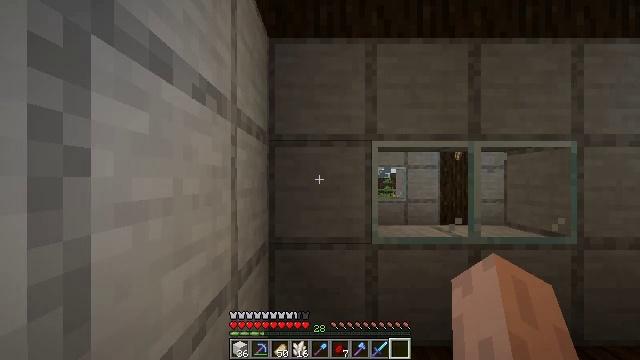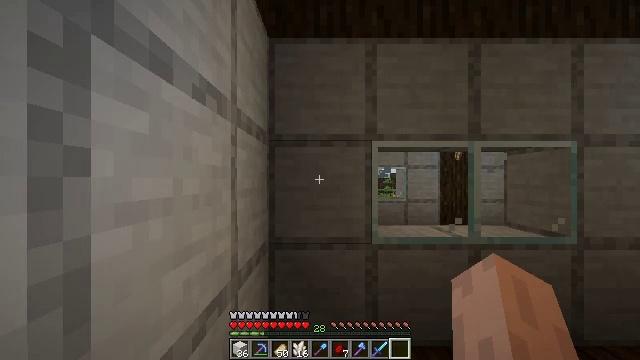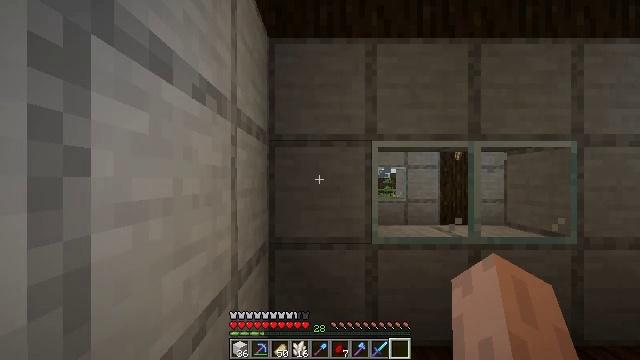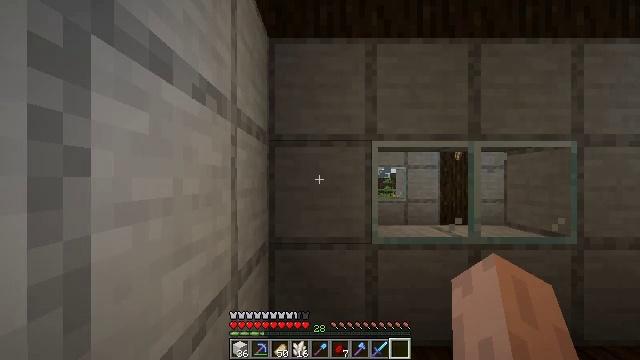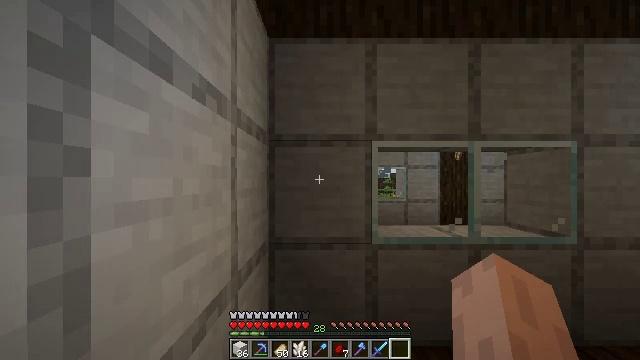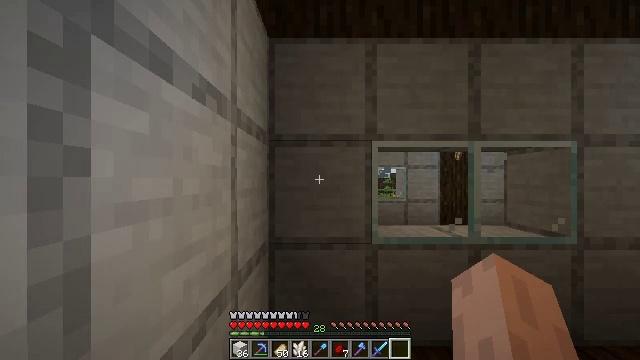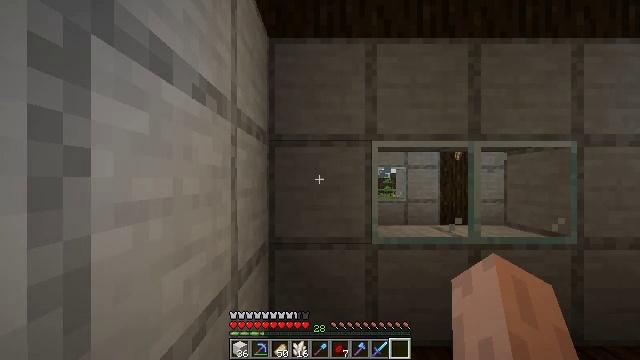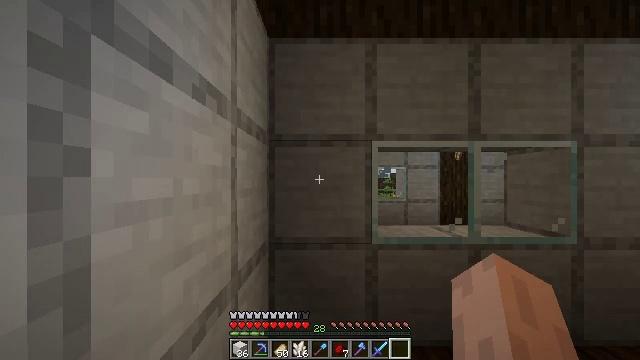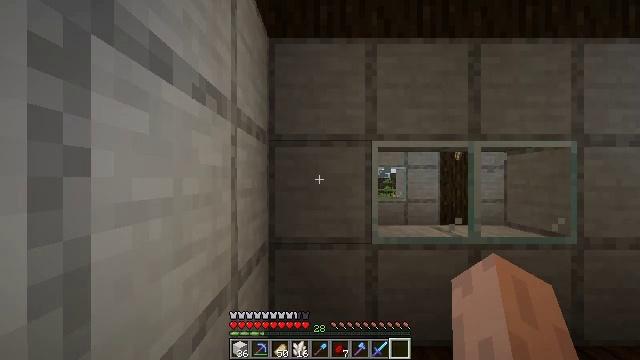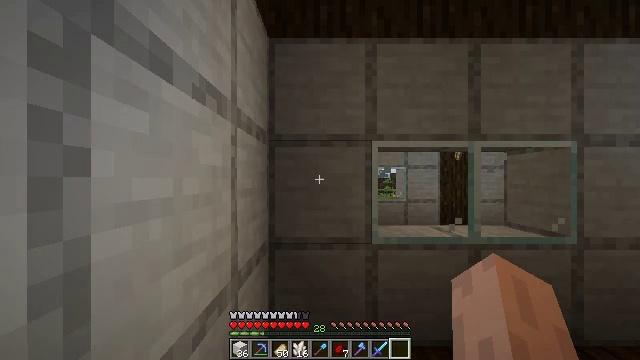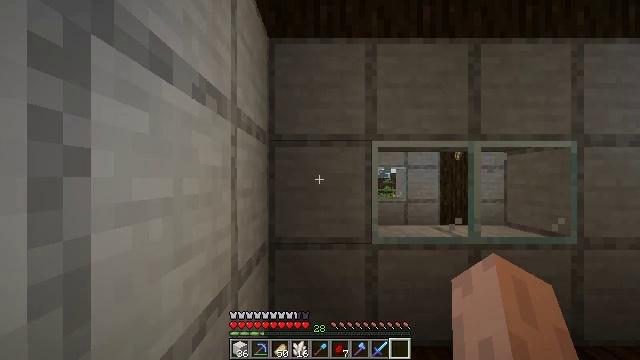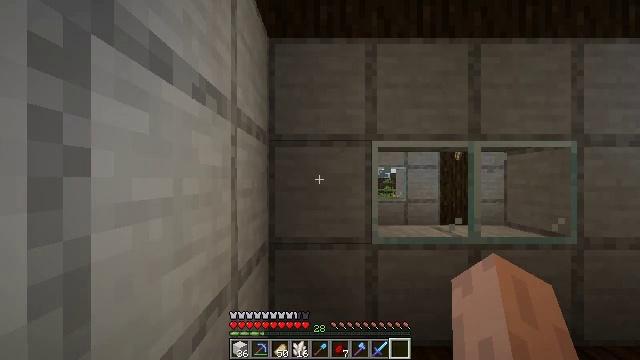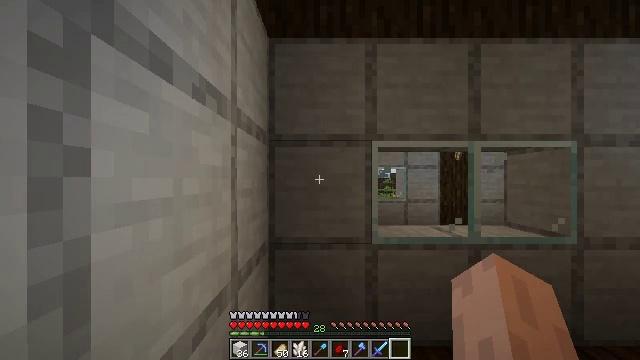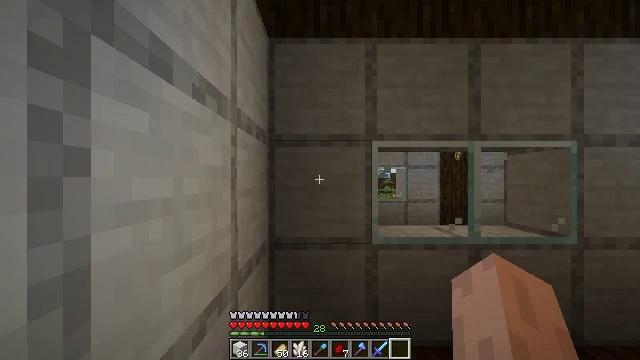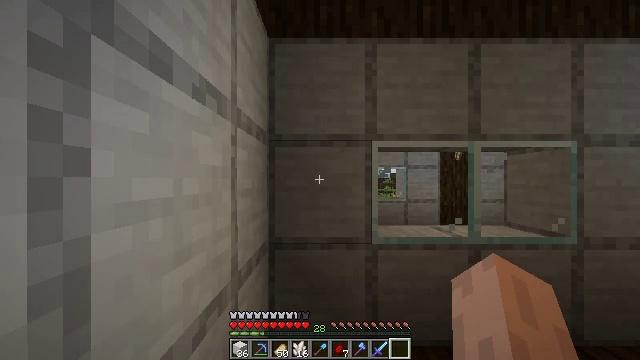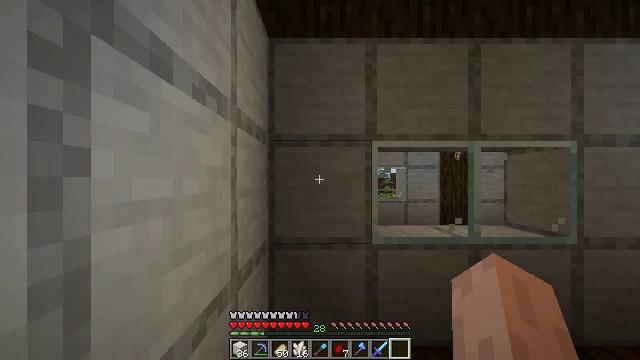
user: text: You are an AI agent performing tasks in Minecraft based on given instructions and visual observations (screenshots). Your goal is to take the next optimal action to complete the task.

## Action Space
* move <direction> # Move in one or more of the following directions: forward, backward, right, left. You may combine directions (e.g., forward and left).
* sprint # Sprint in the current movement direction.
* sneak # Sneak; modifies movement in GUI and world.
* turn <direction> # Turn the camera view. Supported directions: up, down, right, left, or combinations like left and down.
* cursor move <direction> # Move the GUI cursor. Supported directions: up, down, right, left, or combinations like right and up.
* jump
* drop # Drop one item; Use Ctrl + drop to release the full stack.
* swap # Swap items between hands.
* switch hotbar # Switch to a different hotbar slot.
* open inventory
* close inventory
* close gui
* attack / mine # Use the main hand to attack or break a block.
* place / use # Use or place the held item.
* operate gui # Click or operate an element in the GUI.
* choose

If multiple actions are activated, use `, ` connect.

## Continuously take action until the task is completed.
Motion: motion action
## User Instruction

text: Open the furnace and craft a green dye.
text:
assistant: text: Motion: no_op
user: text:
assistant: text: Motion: no_op
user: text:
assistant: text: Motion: no_op
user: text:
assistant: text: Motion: no_op
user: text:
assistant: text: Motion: no_op
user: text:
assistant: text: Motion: no_op
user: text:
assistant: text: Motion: no_op
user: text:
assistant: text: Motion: no_op
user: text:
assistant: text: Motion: no_op
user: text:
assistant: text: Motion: no_op
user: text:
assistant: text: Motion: no_op
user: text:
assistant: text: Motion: no_op
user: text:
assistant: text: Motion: no_op
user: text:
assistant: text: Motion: no_op
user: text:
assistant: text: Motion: no_op
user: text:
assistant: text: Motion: no_op
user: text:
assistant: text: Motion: no_op
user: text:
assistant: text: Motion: no_op
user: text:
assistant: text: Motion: no_op
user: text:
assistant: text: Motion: no_op
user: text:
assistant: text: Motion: no_op
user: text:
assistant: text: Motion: no_op
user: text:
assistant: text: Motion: no_op
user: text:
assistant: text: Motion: no_op
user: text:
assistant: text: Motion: no_op
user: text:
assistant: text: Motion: no_op
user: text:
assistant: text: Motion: no_op
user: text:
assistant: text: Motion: no_op
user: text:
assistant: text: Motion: no_op
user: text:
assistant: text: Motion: no_op